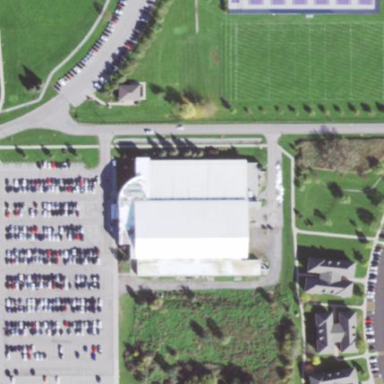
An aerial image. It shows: Sports center building designed for ice hockey and ice skating activities.